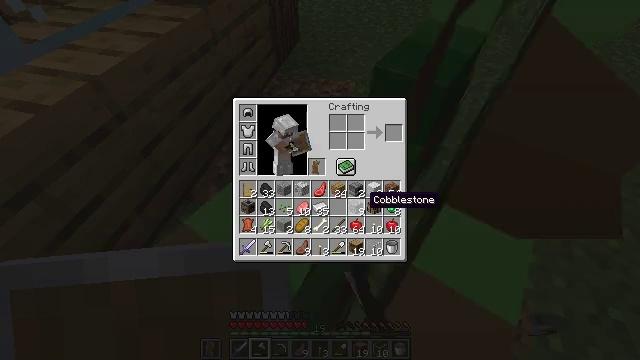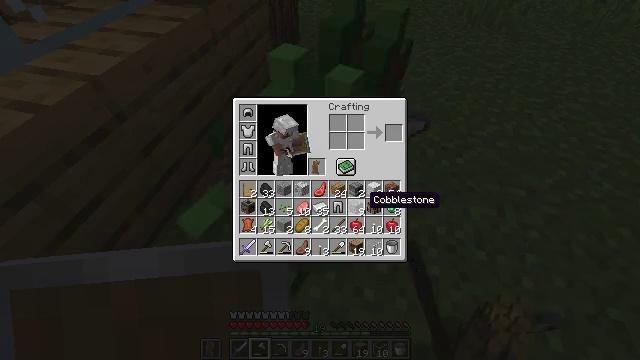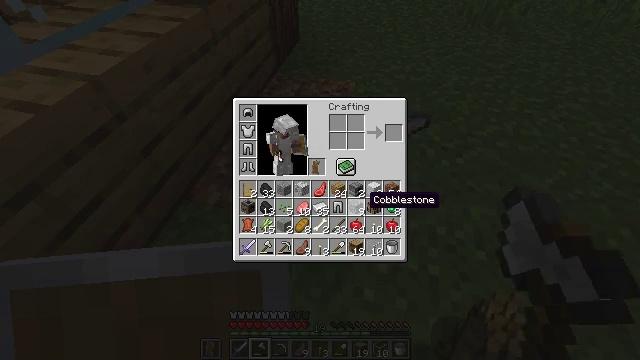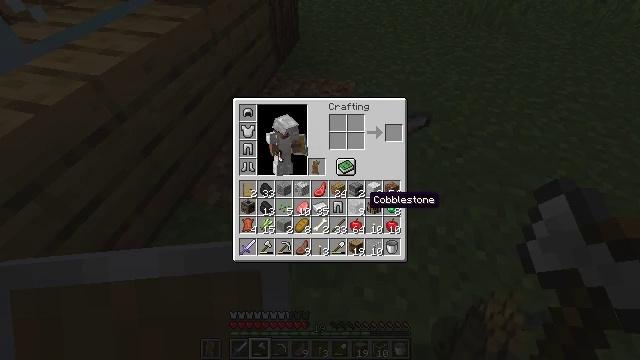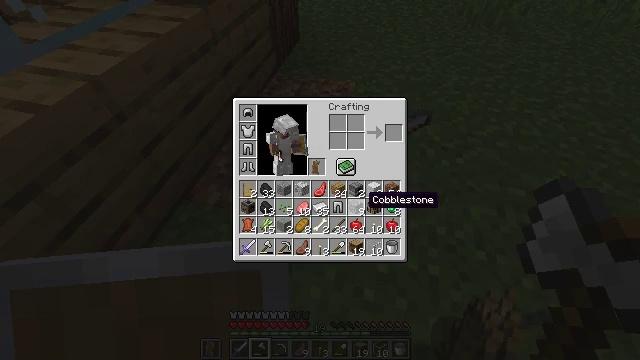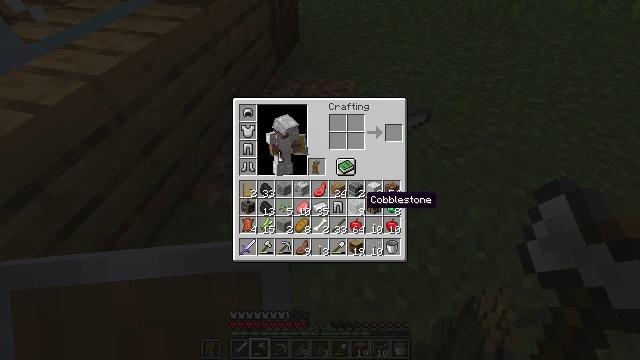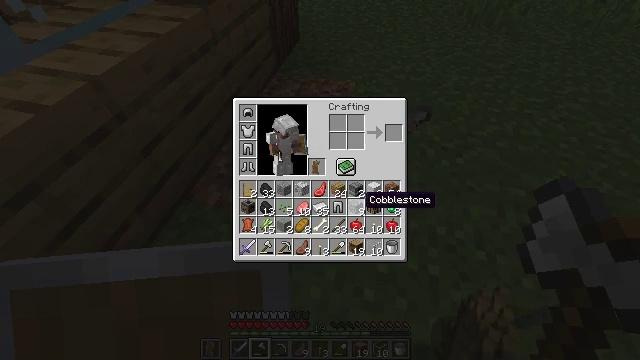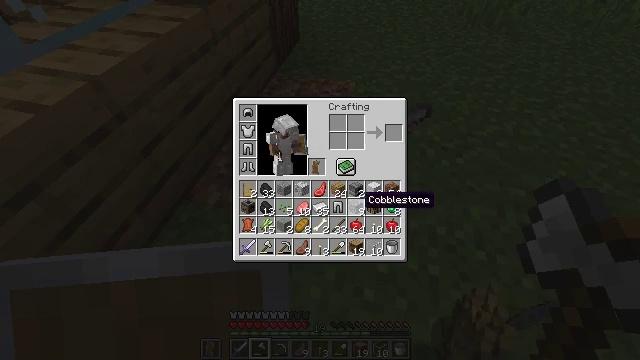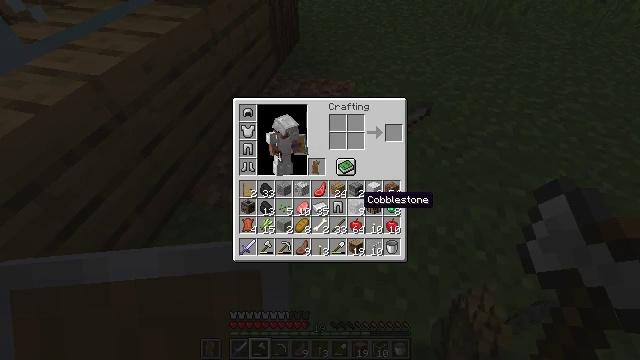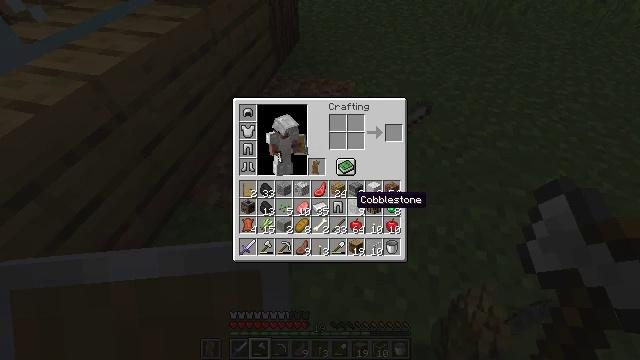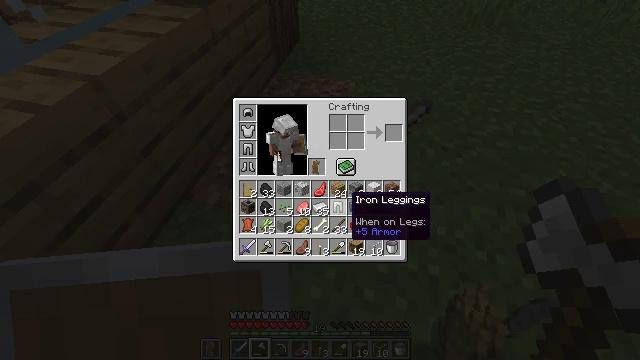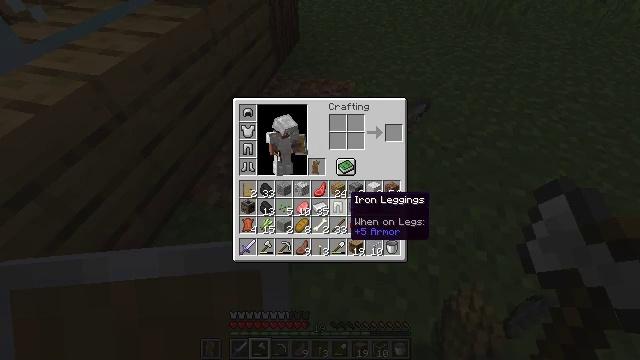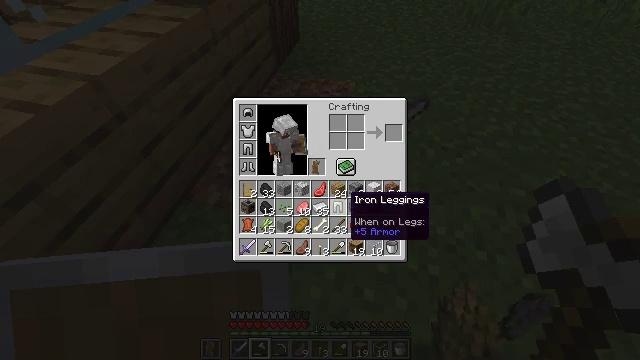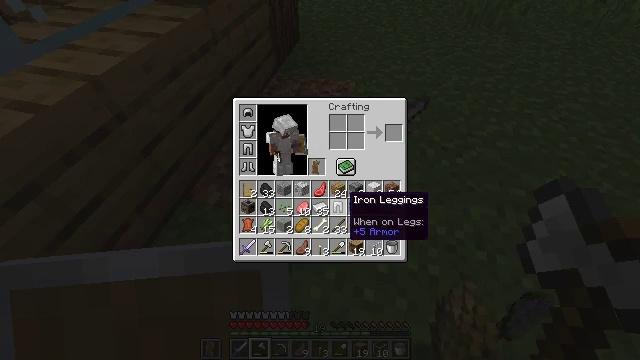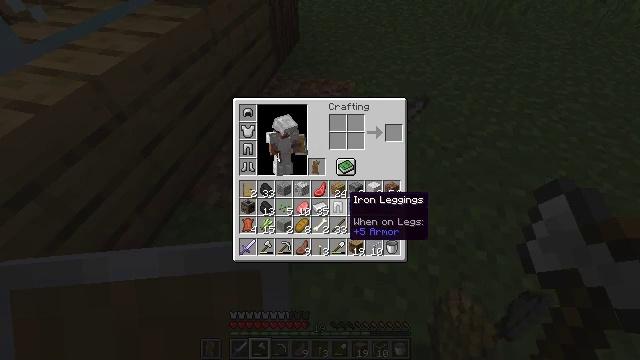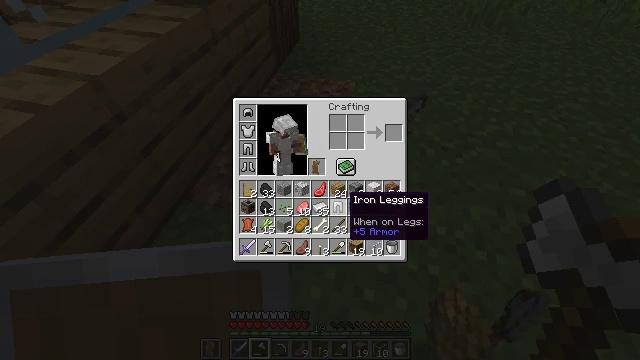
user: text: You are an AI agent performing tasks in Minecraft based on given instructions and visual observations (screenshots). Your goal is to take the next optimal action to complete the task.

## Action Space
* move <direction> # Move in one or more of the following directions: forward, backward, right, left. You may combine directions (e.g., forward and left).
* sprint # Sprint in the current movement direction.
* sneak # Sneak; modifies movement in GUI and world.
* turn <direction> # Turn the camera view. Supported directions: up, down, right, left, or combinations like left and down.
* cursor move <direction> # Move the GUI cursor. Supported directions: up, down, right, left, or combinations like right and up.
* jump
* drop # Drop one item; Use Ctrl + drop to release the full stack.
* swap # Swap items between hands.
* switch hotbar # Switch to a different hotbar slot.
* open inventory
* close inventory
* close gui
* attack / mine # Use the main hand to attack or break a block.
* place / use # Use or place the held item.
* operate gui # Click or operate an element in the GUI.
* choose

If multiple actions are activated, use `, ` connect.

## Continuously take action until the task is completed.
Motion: motion action
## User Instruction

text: Remove iron leggings from the inventory.
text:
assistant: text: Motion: sprint, open gui
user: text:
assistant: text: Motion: sprint
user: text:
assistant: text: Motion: sprint
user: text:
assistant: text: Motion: sprint
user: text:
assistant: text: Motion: sprint
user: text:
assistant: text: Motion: sprint
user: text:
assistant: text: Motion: sprint
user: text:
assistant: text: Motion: sprint
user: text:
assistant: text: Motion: sprint, cursor move left
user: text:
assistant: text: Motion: sprint
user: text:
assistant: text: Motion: sprint
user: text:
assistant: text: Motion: sprint
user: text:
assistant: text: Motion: sprint
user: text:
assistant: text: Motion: sprint
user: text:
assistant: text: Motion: sprint
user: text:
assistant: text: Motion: sprint
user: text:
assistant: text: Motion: sprint
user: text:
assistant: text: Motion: sprint
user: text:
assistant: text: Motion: sprint
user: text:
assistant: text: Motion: sprint
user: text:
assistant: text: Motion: sprint
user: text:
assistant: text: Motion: sprint, drop
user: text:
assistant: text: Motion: sprint, drop
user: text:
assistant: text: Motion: sprint, drop
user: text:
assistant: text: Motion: sprint
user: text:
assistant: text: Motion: sprint
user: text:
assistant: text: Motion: sprint